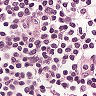
Metastatic tissue present: no